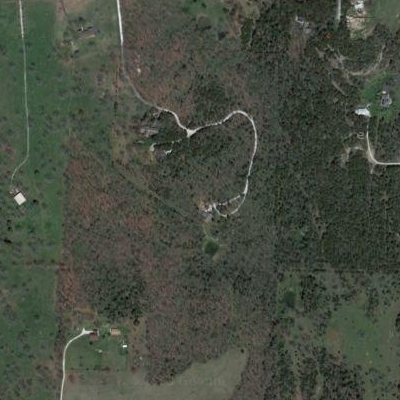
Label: Forest